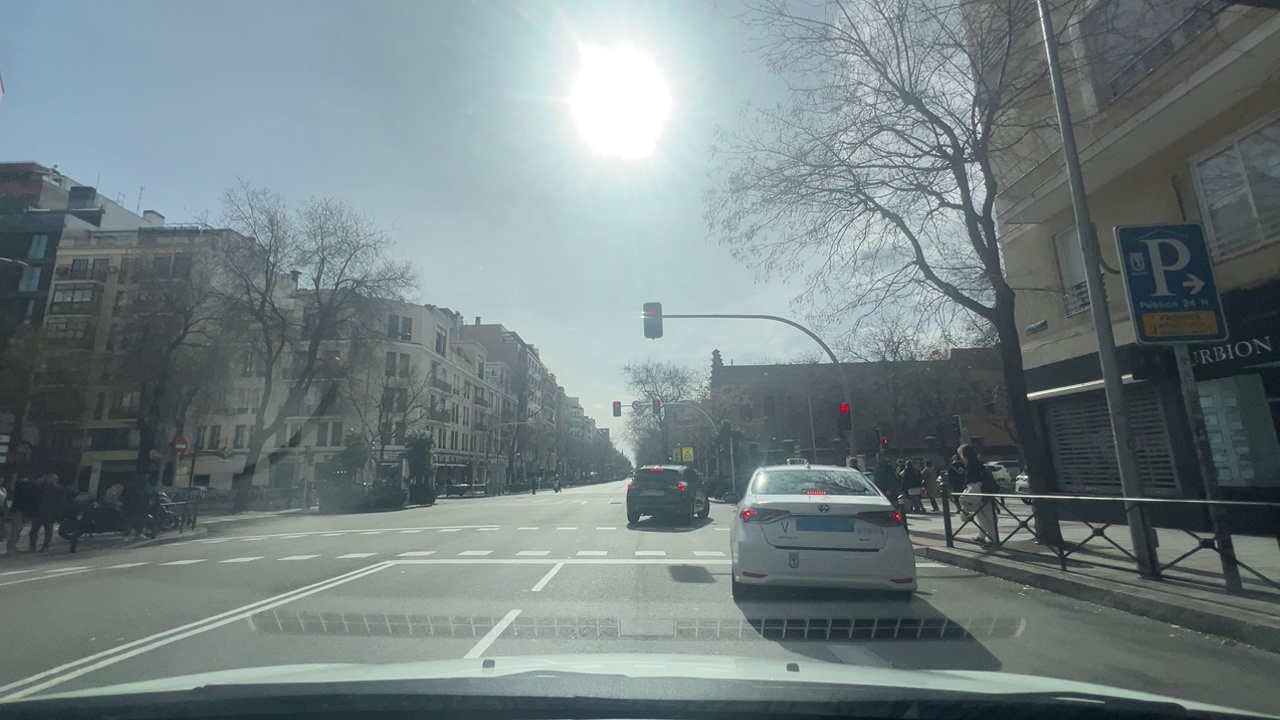
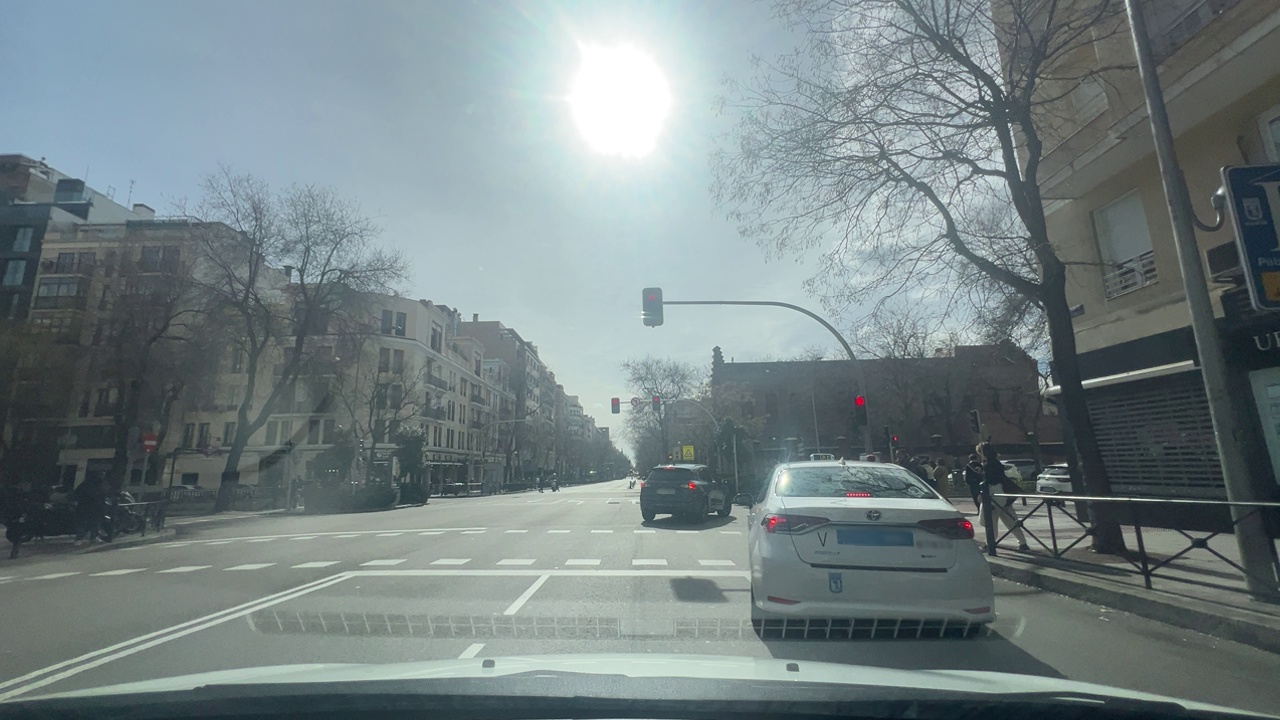
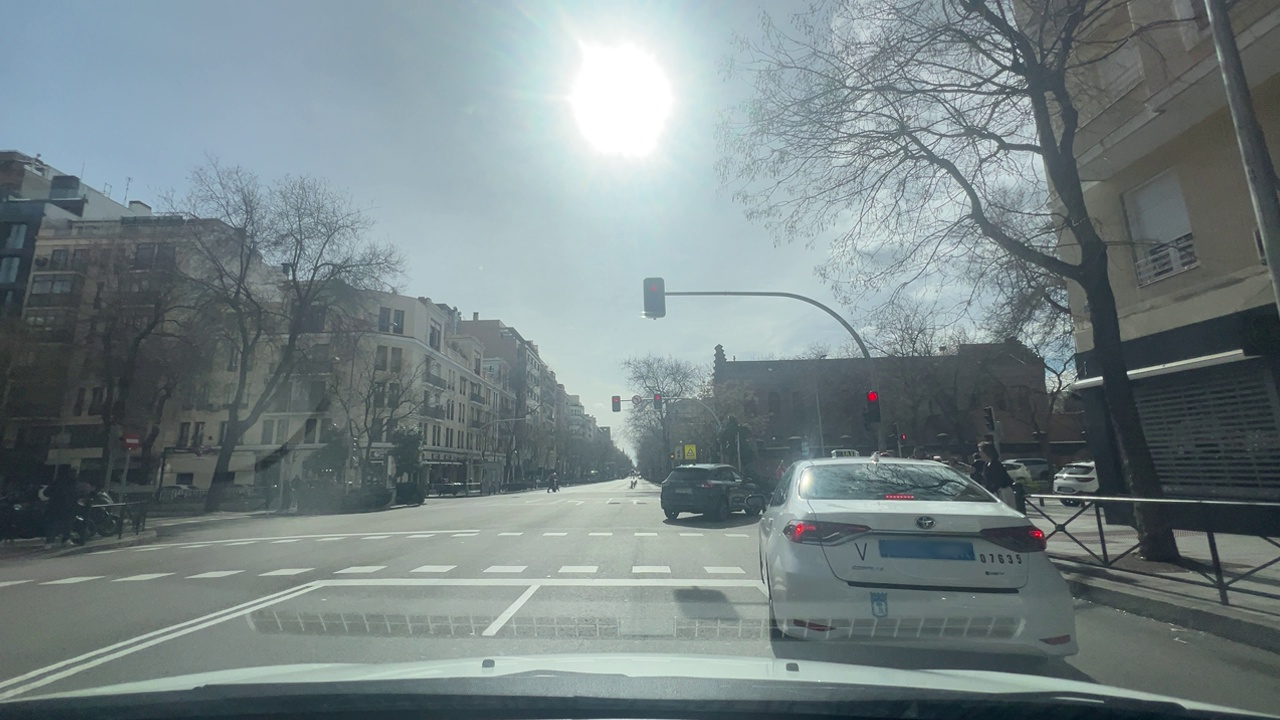
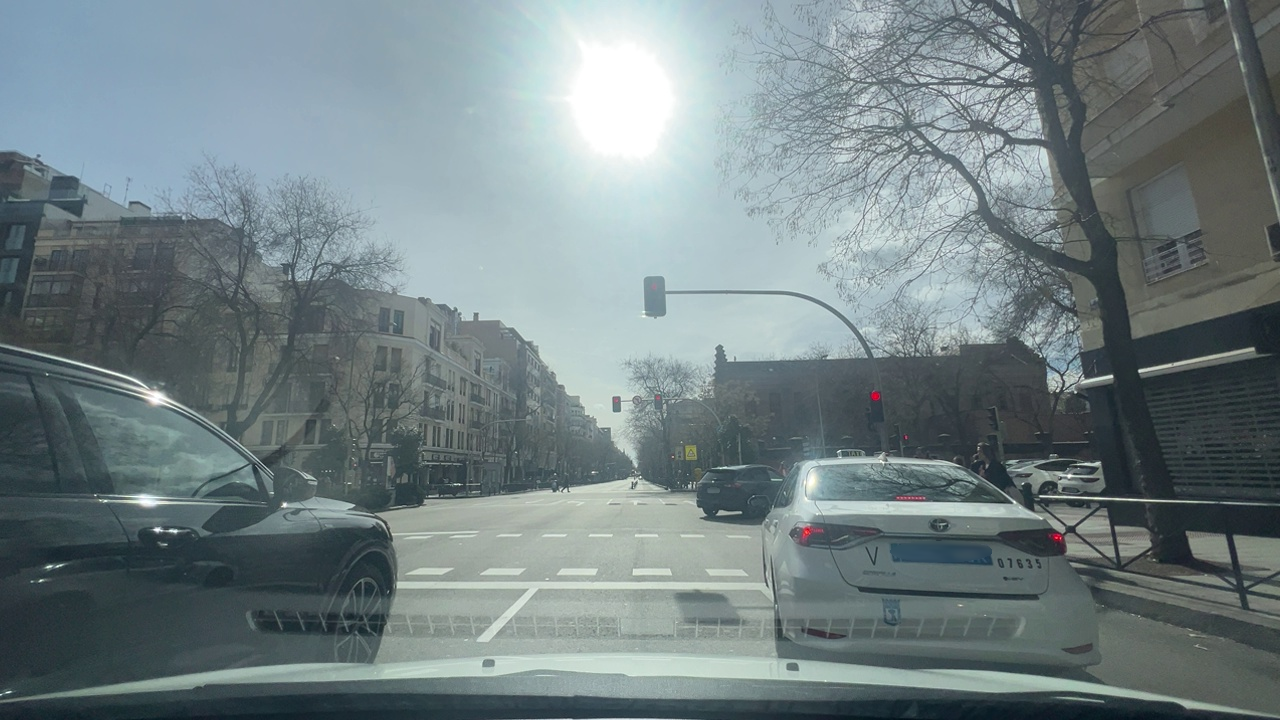
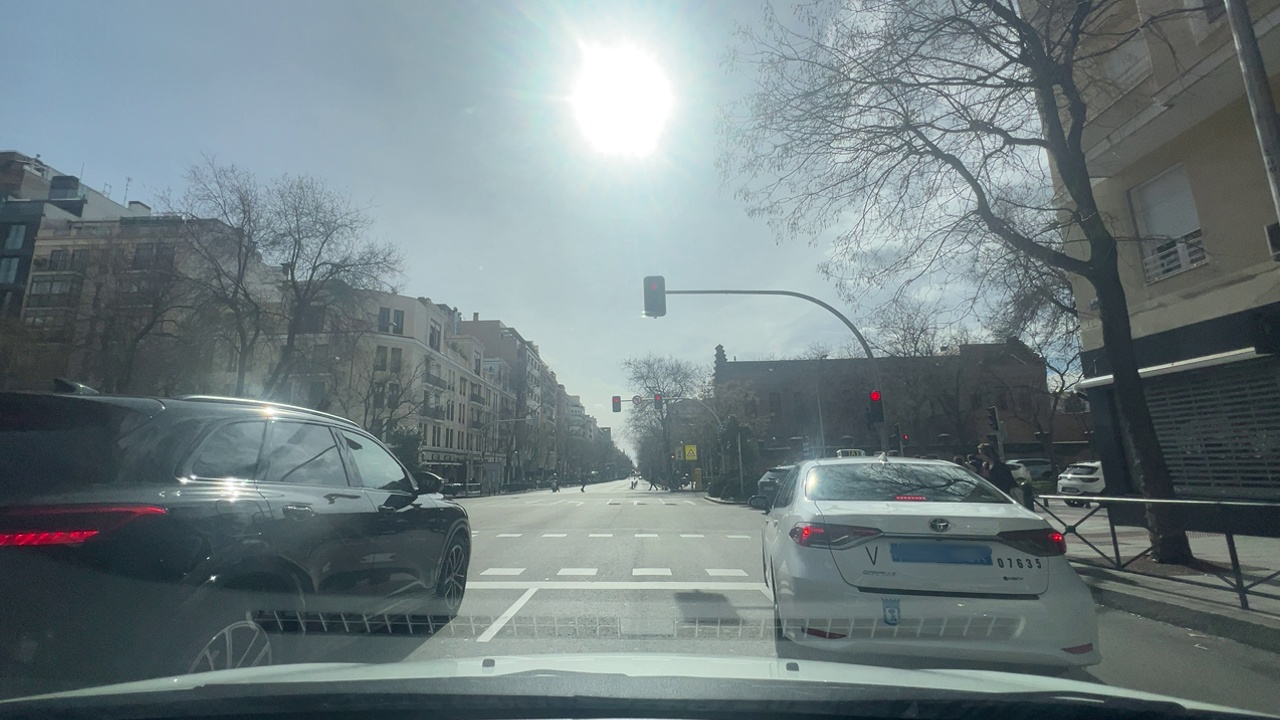
Situation: Traffic light
Question: Do you observe any red traffic light regulating the ego lane?
Answer: Yes
Reasoning: A red traffic light is visible directly ahead, aligned with the ego lane and direction of travel.

Situation: Traffic light
Question: What is the color of the traffic light regulating the ego lane?
Answer: Red
Reasoning: The traffic light facing the ego lane displays red
.

Situation: Traffic light
Question: Is the ego vehicle positioned in a dedicated right-turn lane before the traffic light?
Answer: No
Reasoning: The Ego vehicle is traveling in a center lane.

Situation: Traffic light
Question: Is the ego vehicle positioned in a dedicated left-turn lane before the traffic light?
Answer: No
Reasoning: The Ego vehicle is traveling in a center lane.

Situation: Traffic light
Question: Are multiple traffic lights regulating the ego direction of travel displaying different colors simultaneously?
Answer: No
Reasoning: All traffic lights have same colours